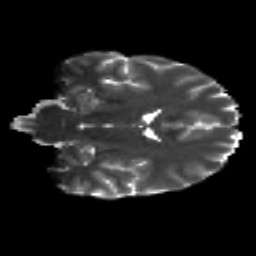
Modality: T2w
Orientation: coronal
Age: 25
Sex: male
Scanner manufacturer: siemens
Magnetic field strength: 3 T
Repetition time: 8.8 s
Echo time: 0.085 s